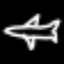
Label: airplane